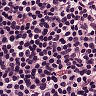
Metastatic tissue present: no